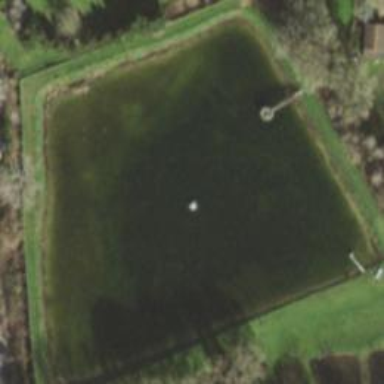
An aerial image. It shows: Pond surrounded by natural water.